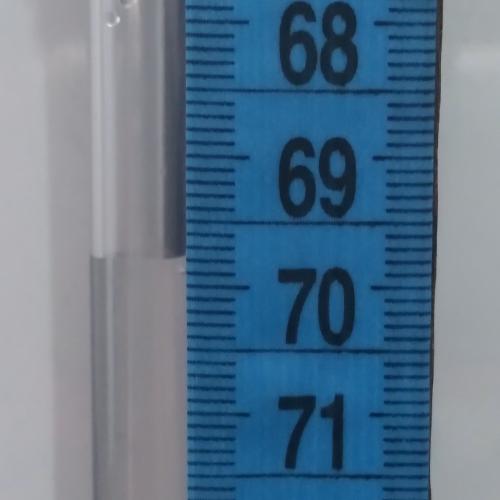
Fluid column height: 69.8 cm